Aerial crown-view tile of a tropical tree (Barro Colorado Island, Panama), acquired 20250512:
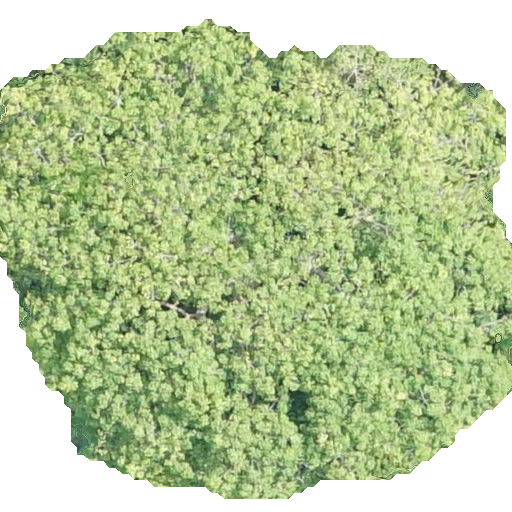
Species: Sterculia apetala
GBIF accepted scientific name: Sterculia apetala
Crown area: 297.483 m²